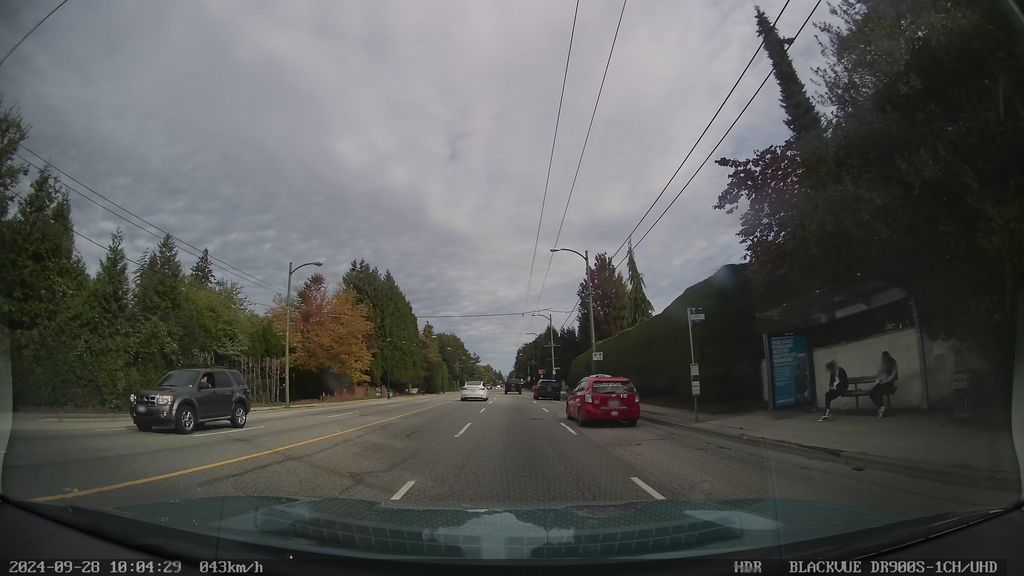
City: vancouver